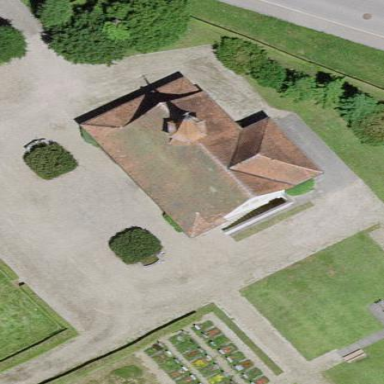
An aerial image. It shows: Chapel building.